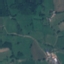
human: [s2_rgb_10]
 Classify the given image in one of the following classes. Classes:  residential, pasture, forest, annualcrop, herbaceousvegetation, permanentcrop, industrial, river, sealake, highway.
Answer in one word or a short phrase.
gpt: Pasture